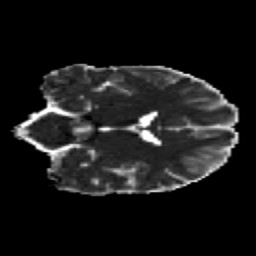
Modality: MD
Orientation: coronal
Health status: healthy
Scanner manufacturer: siemens
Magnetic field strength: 3 T
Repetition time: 12 s
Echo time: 0.092 s